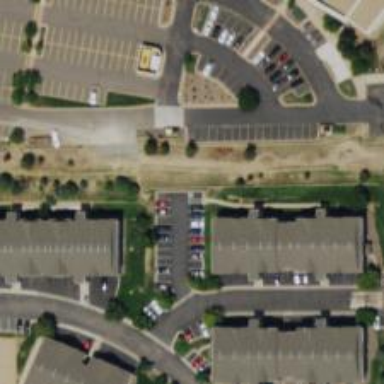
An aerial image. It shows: Parking space.